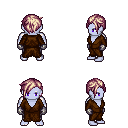
a pixel art fantasy rpg character, male body template, dark elf, purple skin, brown robe, metal pants, white blonde pixie cut hairstyle, metal gloves, four views (front, back, left, right), 2x2 character sprite sheet, small pixel art, hard edges, no anti-aliasing